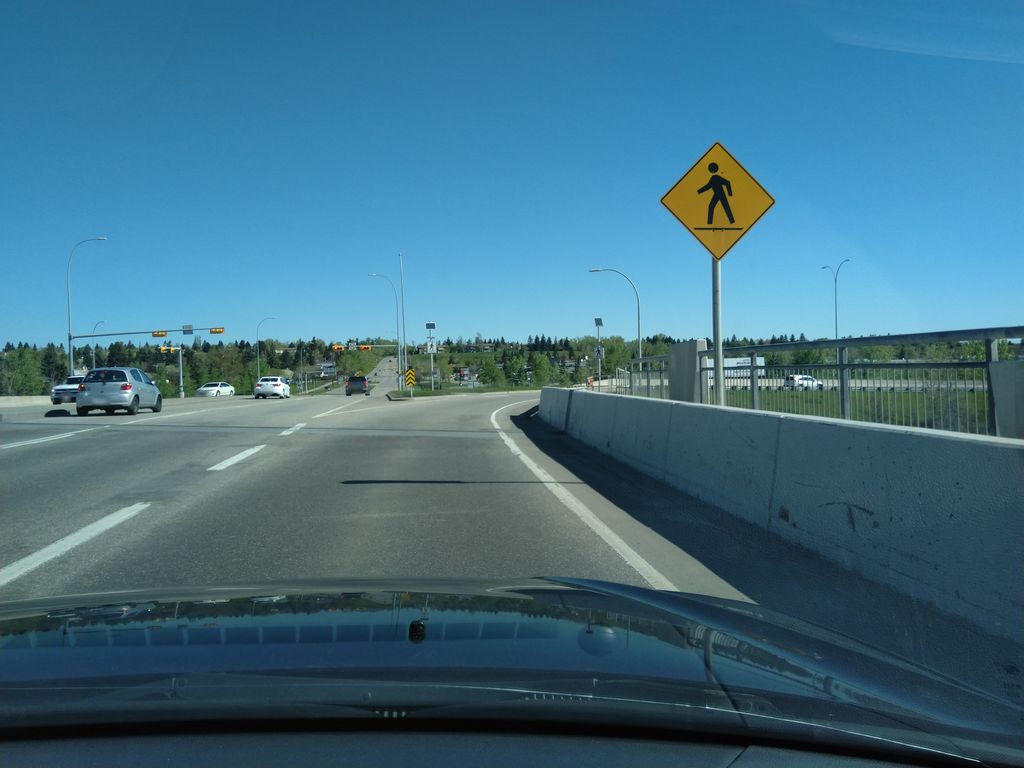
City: calgary